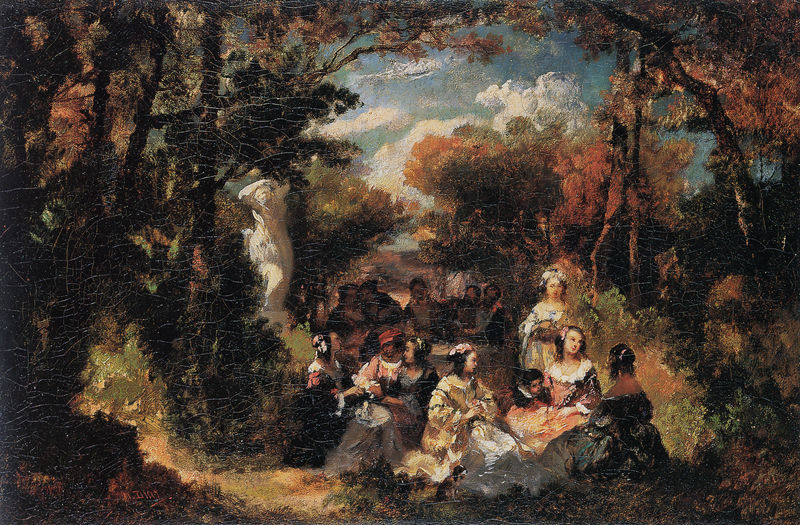
Titel: Société élégante dans un parc, Elegante Gesellschaft im Park
Künstler: Narcisse Diaz
Standort: Reims
Institution: Musée des Beaux-Arts
Schlagwörter: baum, blau, blätter, dunkel, gemälde, gruppe, himmel, körper, laub, mann, schatten, weiß, wolken, baumstämme, bäume, frauen, gelb, grün, impressionismus, landschaft, menschen, mädchen, ocker, sand, sitzen, ausschnitt, blumen, braun, damen, elegant, frankreich, frau, hell, hut, hüte, kleid, kleider, licht, marmor, männer, orange, reden, renoir, schwarz, szene, blüten, gras, hund, park, rot, weg, wiese, wolke, beige, gesellschaft, gespräch, haube, malerei, mode, versammlung, alt, haarschmuck, mensch, stehen, öl, ast, horizont, natur, stamm, busch, büsche, gebüsch, pastos, sonne, dunkelheit, figur, haare, reich, adel, gewänder, kind, personen, person, pflanzen, england, locke, locken, rokoko, rosa, schön, seide, wald, wasserfall, genre, kinder, kreis, szenerie, engel, garten, skulptur, statue, adelige, himmelblau, sommer, unterhaltung, röcke, farben, risse, herbst, ausflug, idylle, picknick, rast, figuren, beobachter, staffage, stämme, essen, duktus, sitzende, freizeit, vergnügen, einheit, goya, farn, plastik, rüschen, freude, frühling, impression, spaziergang, idyll, draußen, lichtung, torso, leinwand, laubbaum, allegorie, ölmalerei, sonntag, skulpturen, firnis, statuen, malerisch, romantisch, rotbraun, lust, sonnenschein, laubbäume, verborgen, frühstück, landpartie, watteau, frühjahr, reigen, genuss, wanderung, standbild, riss, viele menschen, frauengruppe, paare, pointillismus, gesellschft, waöd, geschwätz, versammelt, skulpture, fragonnard, kupplerin, craquele, händel, woke, himmelsblick, woklen, plaudern, del, pciknick, partie, tratsch, bessere gesellschafta, cythera, damenkranz, hintergründig, kranzh, pic nic, gelbd, 78gzug7f, g´frauen, busch büsche, gwald